Interaction volume radius: 5 \u00c5
Interaction volume height: 15 \u00c5
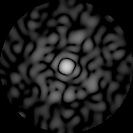
Disorder parameter: 0.8381